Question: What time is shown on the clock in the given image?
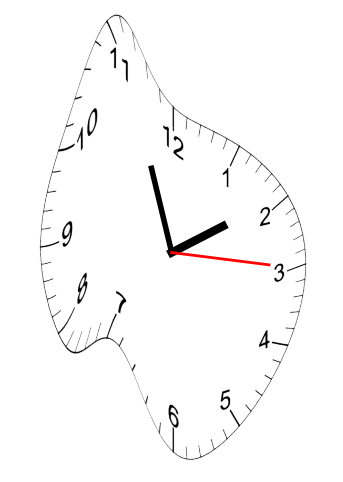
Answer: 01:56:15